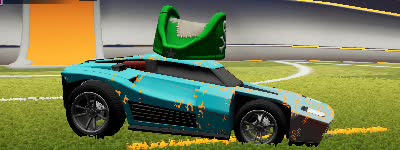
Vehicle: breakout